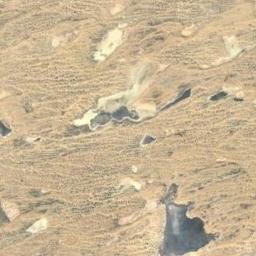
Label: desert